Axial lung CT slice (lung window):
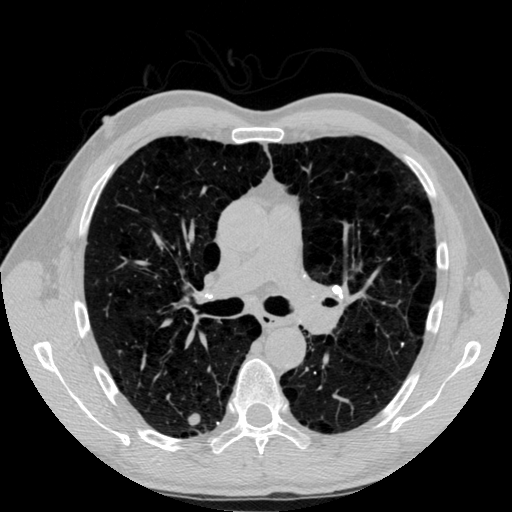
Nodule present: yes
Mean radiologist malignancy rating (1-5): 2.75